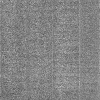
Atmospheric dust classification: dusty